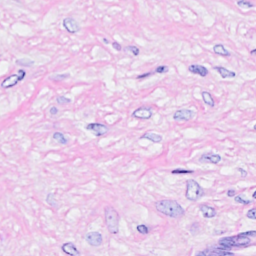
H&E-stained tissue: Breast